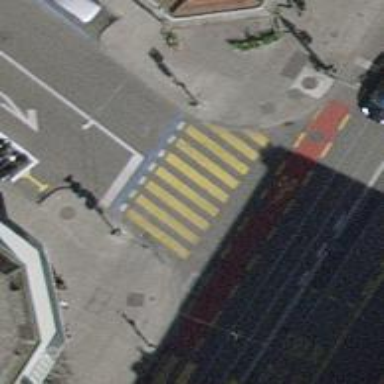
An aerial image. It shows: Crossing with traffic signals. It is zebra crossing.